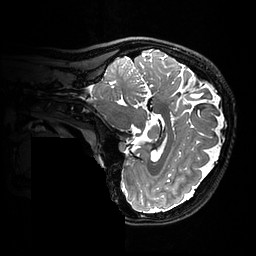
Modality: T2w
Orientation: sagittal
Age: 23
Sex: female
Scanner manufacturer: ge
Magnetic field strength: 3 T
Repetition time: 3.202 s
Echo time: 0.06589 s